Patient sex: F
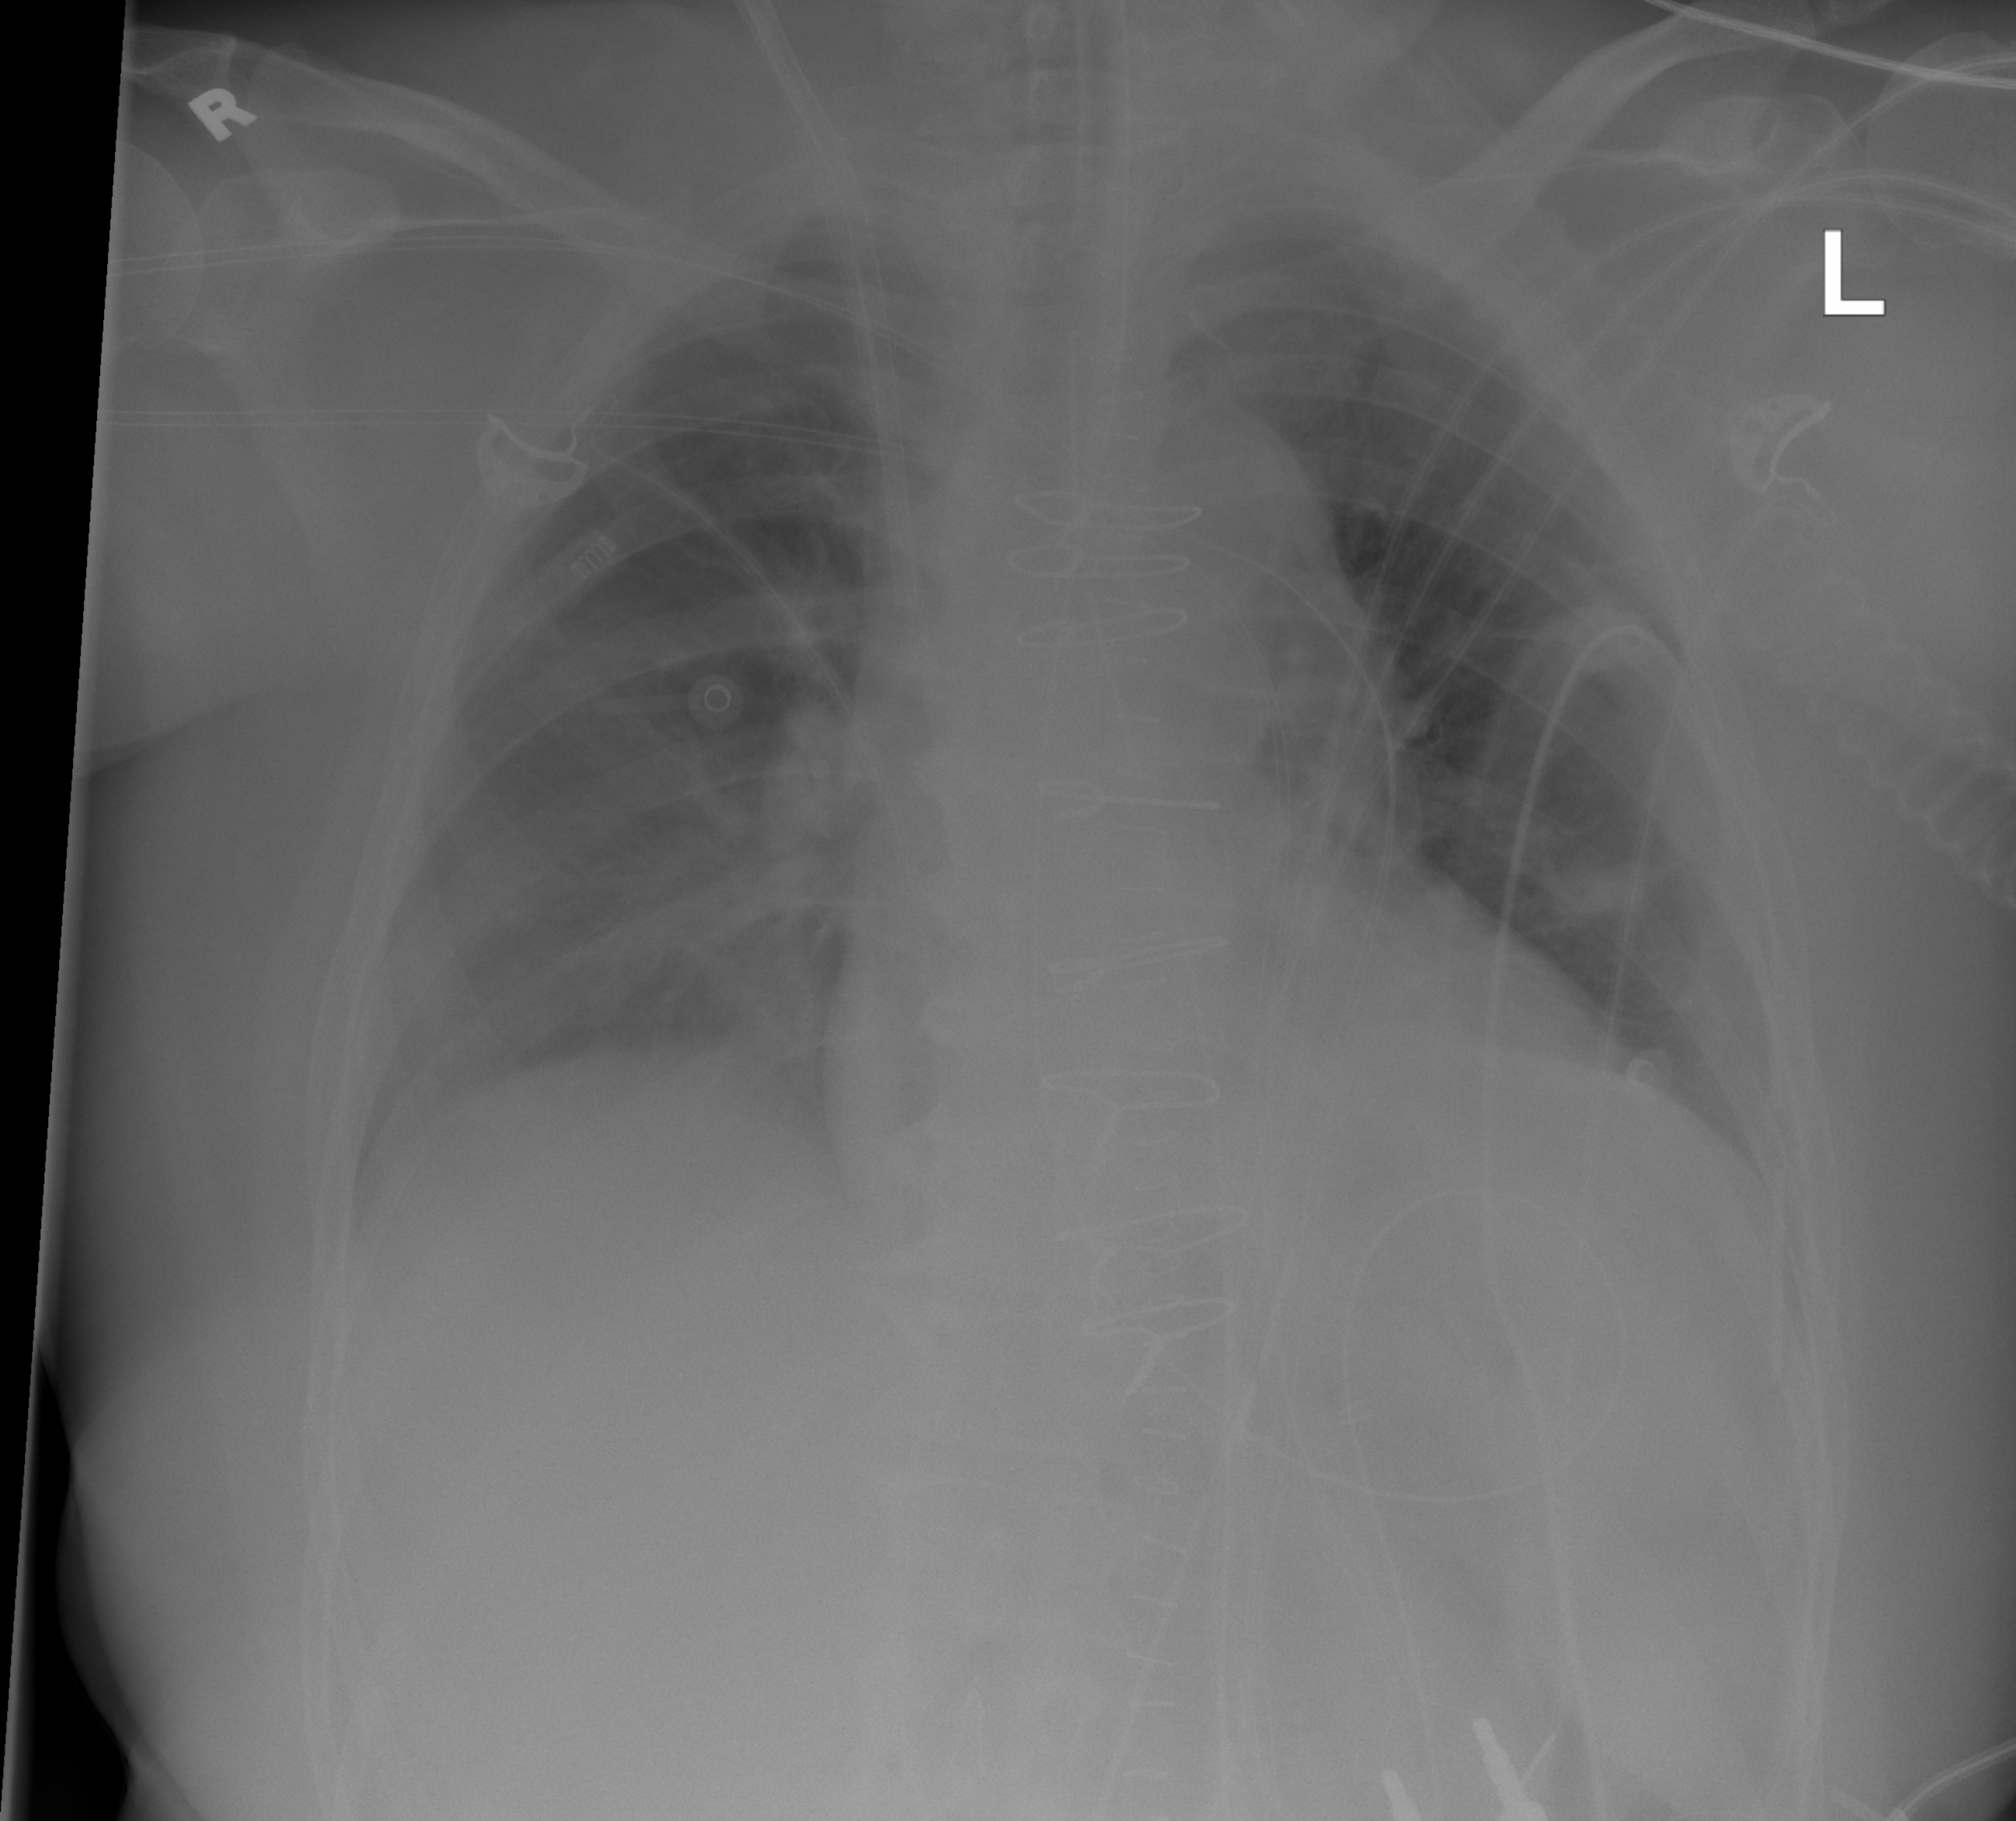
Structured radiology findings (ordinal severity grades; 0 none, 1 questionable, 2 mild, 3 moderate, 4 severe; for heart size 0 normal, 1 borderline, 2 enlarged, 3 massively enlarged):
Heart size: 0
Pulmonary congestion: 0
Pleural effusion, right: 1
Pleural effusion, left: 0
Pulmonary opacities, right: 0
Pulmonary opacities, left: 0
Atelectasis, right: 2
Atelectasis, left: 0